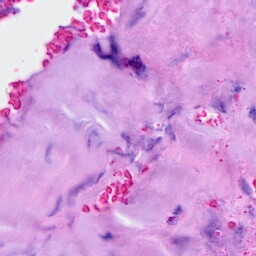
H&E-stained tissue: Breast